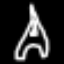
Label: The Eiffel Tower